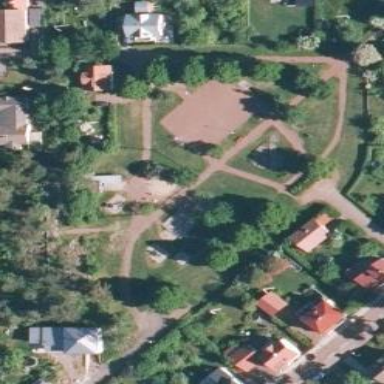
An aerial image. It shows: Park.